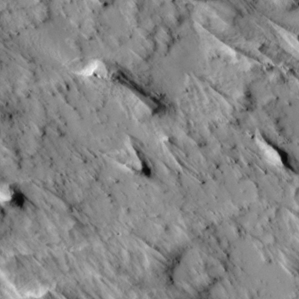
Label: non_frost